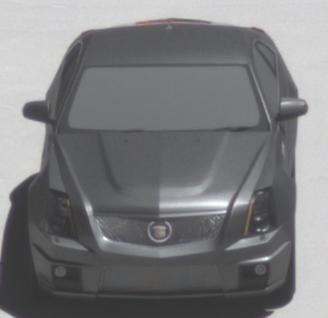
Make: Cadillac
Model: CTS-V
Detailed model: CTS-V (II) Limousine
Model produced from: 2008/11
Model produced until: 2010/12
Doors: 4
Color: gray
Road condition: dry road
Daytime: midday
Contrast: high contrast